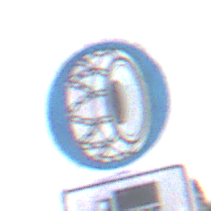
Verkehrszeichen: SchneekettenVorgeschrieben
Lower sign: SonstigeOderMehrspurigeFahrzeuge3
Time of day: SunriseSunset
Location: Outdoor (RoadRail)
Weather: PartlyCloudy
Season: NotSpecified
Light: Natural